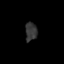
Tissue: skin
Cell type: Epithelial cells
Senescence score: 0.2799
Nuclear area (px): 216
Mean DAPI intensity: 52.773